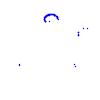
Particle: proton